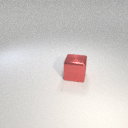
large red metal cube